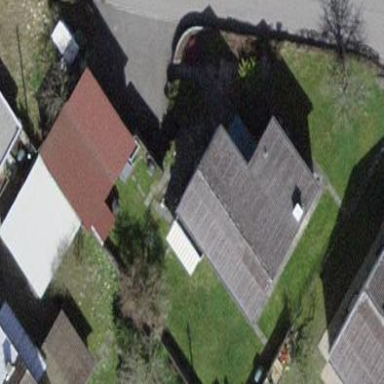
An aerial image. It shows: Simple house.